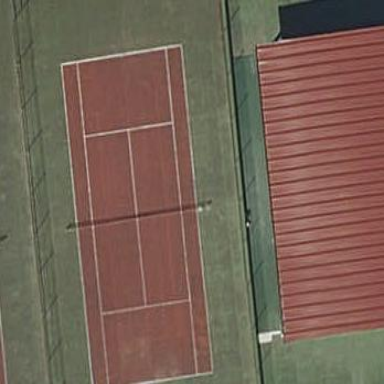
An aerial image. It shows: Tennis court on pitch designated for leisure land.